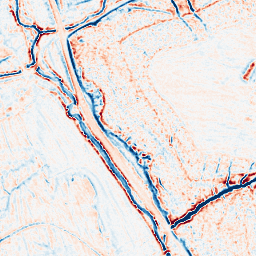
Category: edge_preserving
Decomposition family: bilateral
Decomposition parameters: d: 9
sigma_color: 100
sigma_space: 25
Upsampling method: bilinear
Upsampling parameters: scale: 4
Upsampling scale: 4